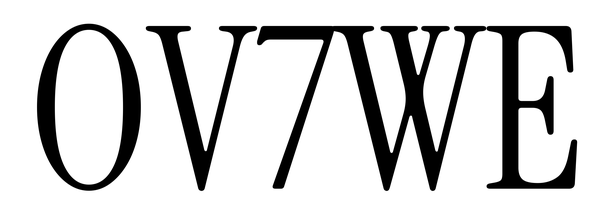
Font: InstrumentSerif-Regular